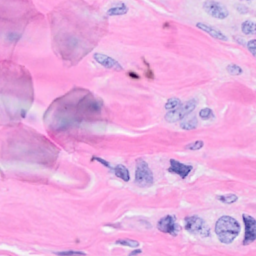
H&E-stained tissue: Breast